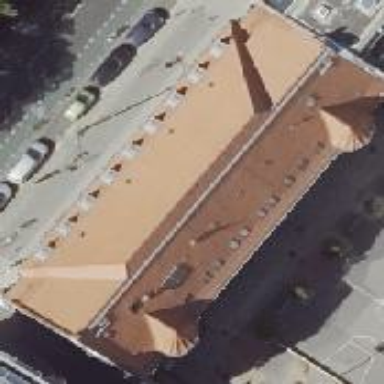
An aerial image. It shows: School building with grey exterior. The roof is made of red roof tiles and has gambrel shape.